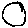
Label: circle